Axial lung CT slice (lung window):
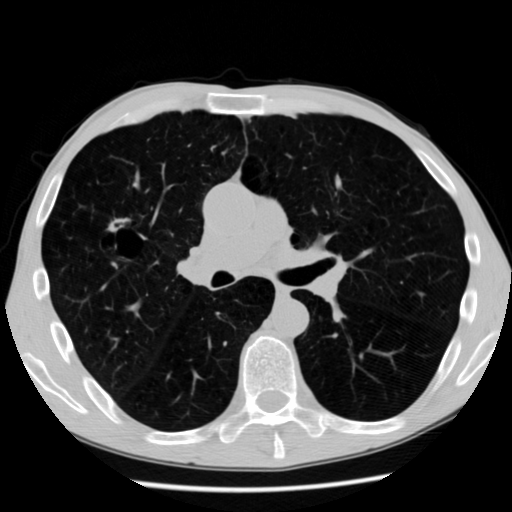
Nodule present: yes
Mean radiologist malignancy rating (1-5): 3.8